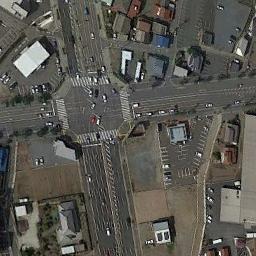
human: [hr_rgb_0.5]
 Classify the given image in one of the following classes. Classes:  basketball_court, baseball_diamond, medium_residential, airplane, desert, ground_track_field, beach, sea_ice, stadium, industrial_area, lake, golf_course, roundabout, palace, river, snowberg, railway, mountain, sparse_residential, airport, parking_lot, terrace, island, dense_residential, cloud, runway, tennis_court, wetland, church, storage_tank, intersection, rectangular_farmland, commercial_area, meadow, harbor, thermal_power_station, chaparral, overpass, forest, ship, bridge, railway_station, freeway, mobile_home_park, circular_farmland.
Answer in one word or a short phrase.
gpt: intersection